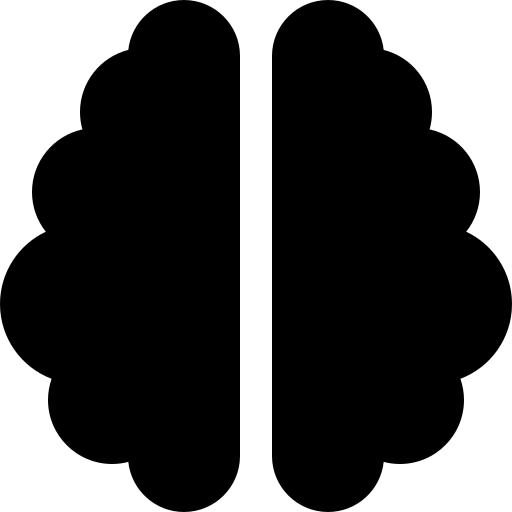
Tags: icon, FontAwesome, fa-icon, solid, brain